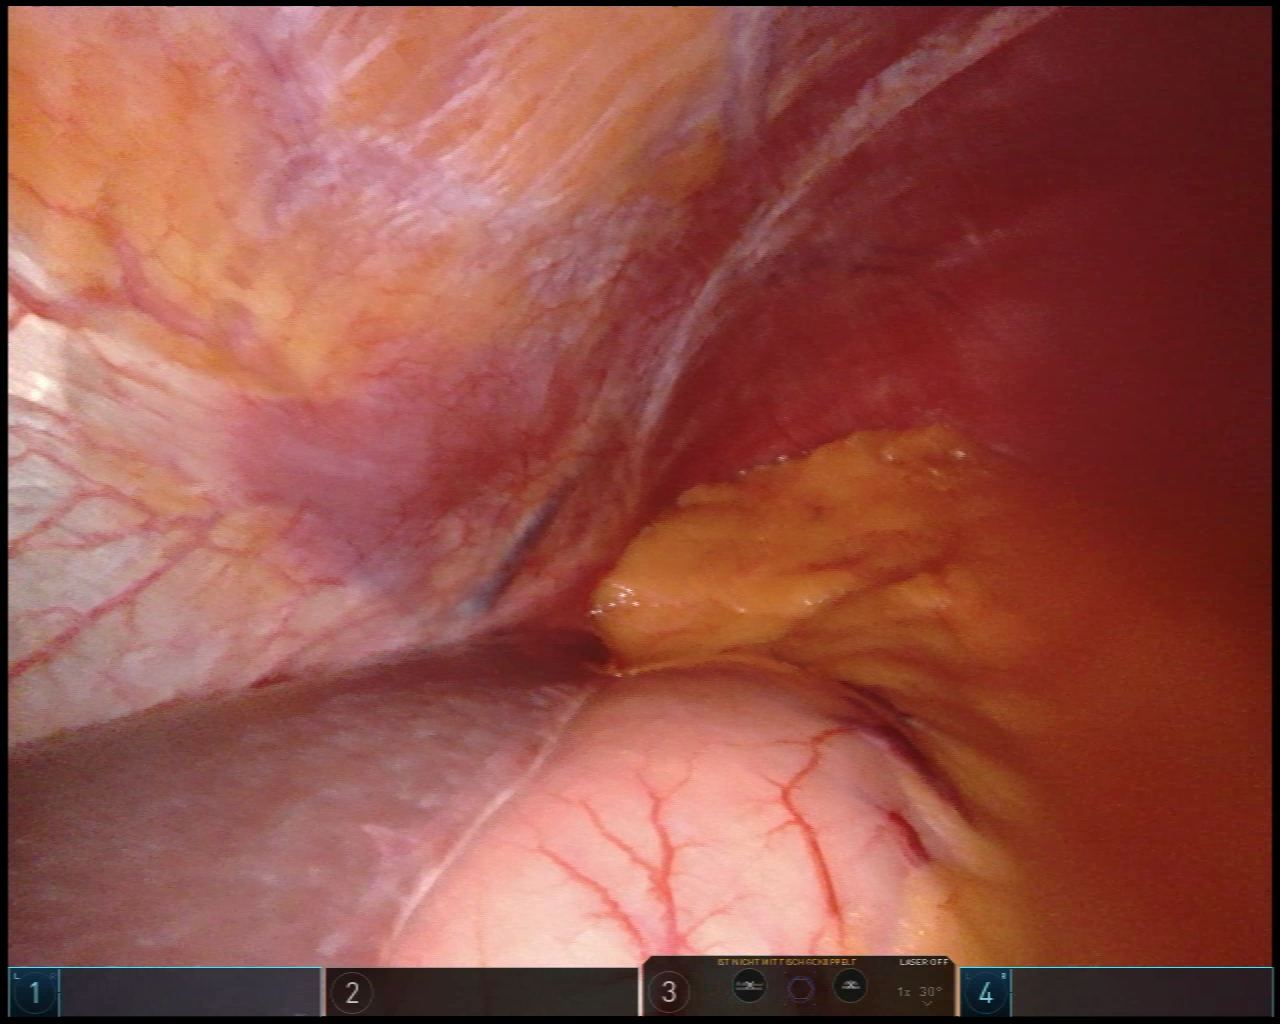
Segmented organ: stomach
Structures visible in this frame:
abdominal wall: yes
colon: no
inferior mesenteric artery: no
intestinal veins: no
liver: yes
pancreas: no
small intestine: no
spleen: no
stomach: yes
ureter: no
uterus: no
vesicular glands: no